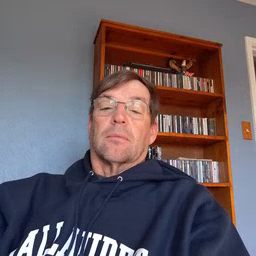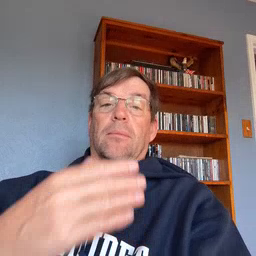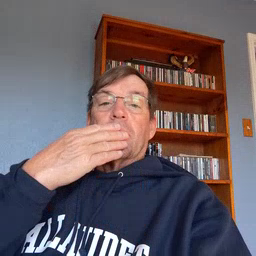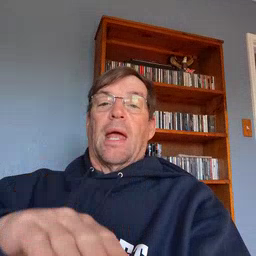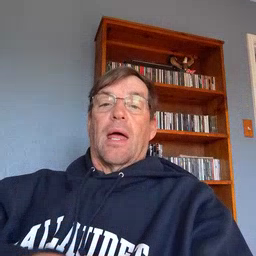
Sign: bad